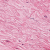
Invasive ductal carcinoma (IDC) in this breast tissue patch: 0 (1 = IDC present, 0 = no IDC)